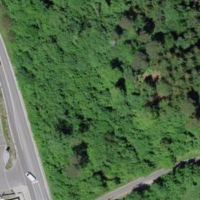
EUNIS habitat code: 43
Species observed at this site:
Geranium robertianum